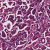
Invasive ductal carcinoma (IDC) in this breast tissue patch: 1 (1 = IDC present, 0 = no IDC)